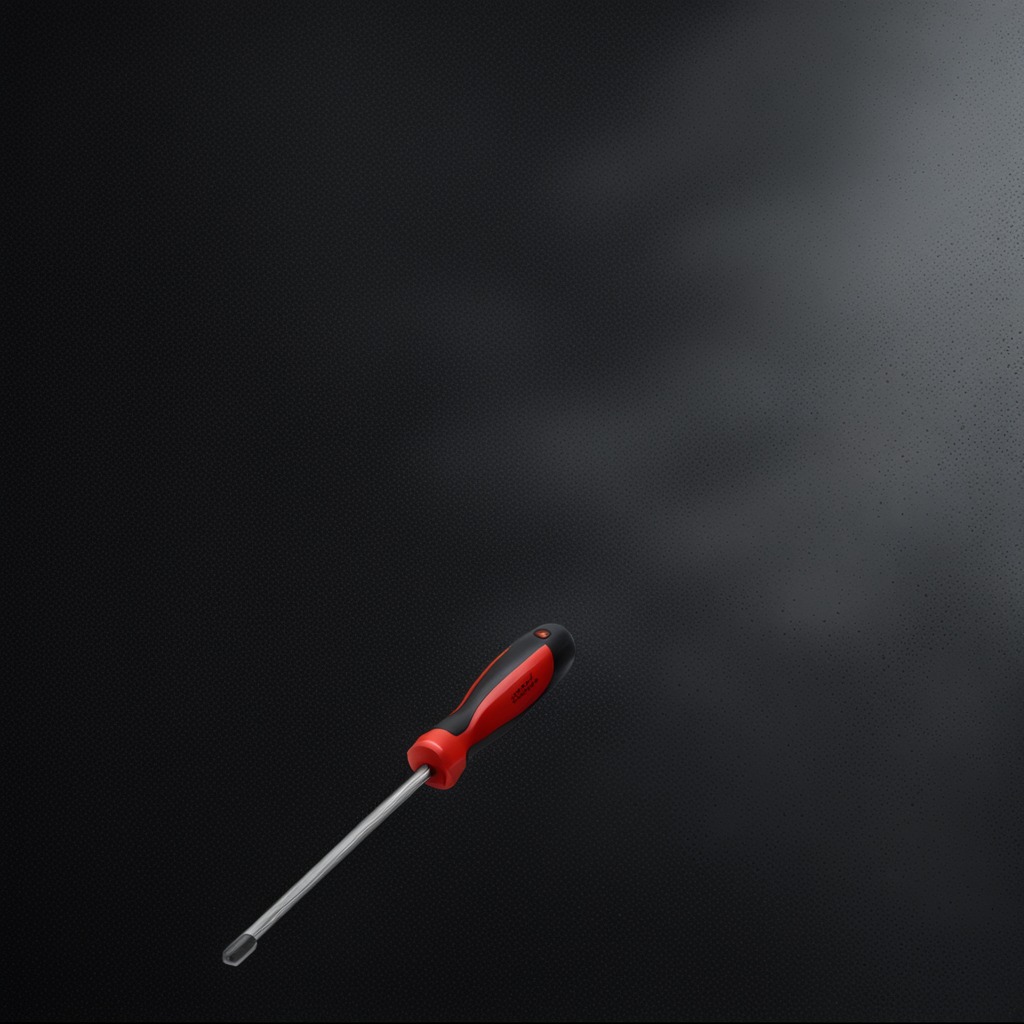
A screwdriver lies on a clean granite tabletop covered with a black rubber mat inside a workshop at night dim ambient light soft shadows worn but beneath the mat.